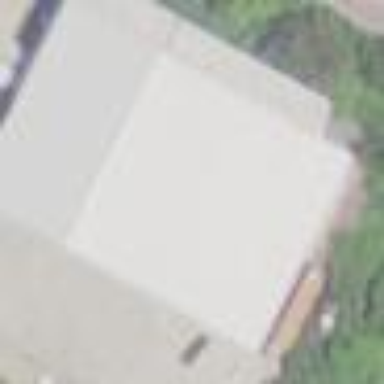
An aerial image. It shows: Building that is truck repair shop.